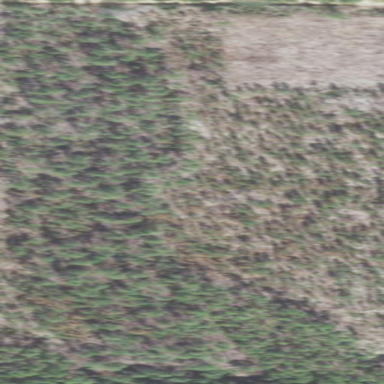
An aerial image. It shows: Woodland with needle-leaved trees.